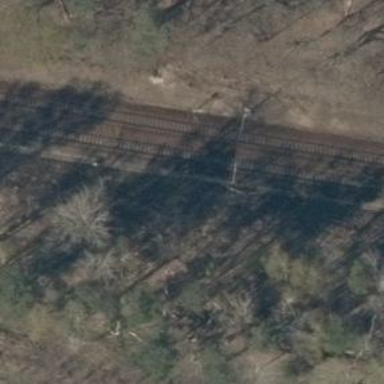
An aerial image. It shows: Light railway signal with light crossing form.